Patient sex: F
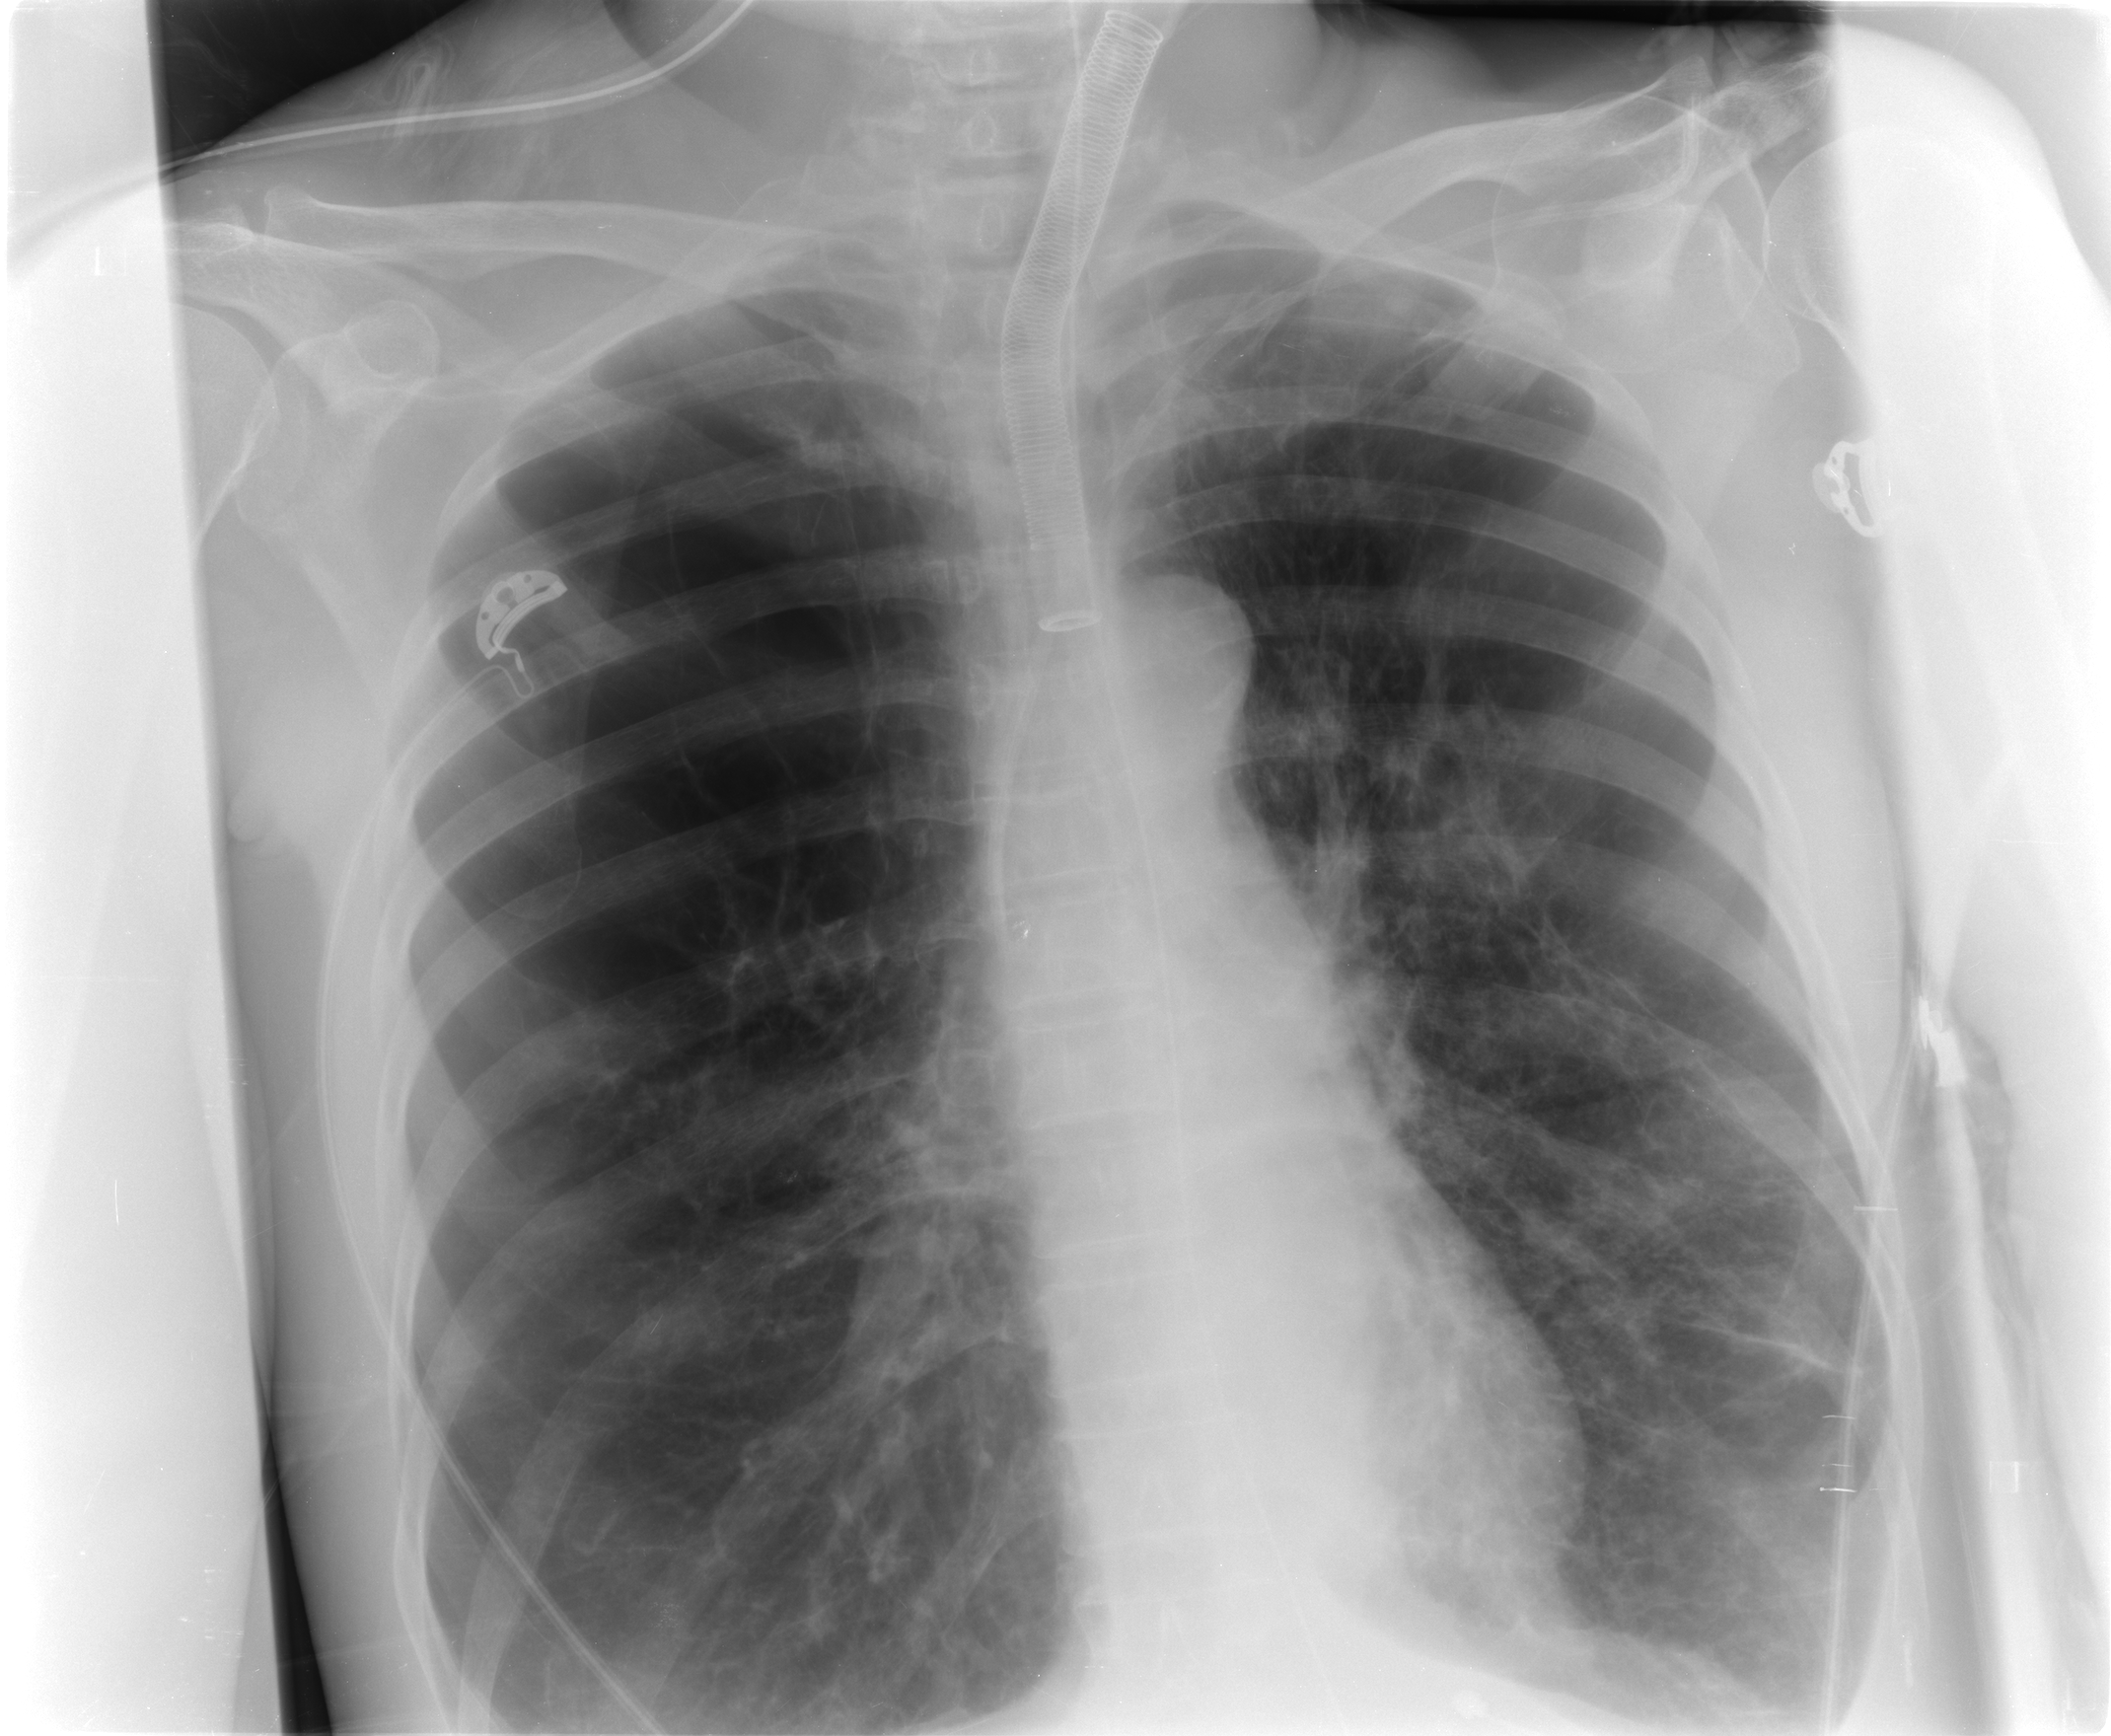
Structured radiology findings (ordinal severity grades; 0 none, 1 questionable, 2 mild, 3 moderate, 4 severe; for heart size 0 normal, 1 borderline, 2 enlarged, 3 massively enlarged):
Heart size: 0
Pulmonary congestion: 0
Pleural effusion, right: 0
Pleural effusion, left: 0
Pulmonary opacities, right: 2
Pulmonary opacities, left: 2
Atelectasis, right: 2
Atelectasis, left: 2